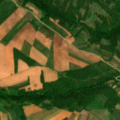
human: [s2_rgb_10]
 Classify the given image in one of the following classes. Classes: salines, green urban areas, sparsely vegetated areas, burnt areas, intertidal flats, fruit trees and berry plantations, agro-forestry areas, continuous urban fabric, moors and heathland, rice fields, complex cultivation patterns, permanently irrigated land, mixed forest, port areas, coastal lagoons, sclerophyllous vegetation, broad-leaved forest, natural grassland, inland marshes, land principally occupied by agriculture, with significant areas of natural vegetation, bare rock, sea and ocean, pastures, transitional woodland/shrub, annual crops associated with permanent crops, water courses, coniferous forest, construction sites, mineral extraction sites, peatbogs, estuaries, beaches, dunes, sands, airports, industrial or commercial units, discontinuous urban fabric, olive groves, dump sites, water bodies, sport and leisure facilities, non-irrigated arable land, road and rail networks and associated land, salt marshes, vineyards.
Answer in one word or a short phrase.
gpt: discontinuous urban fabric, non-irrigated arable land, complex cultivation patterns, land principally occupied by agriculture, with significant areas of natural vegetation, broad-leaved forest